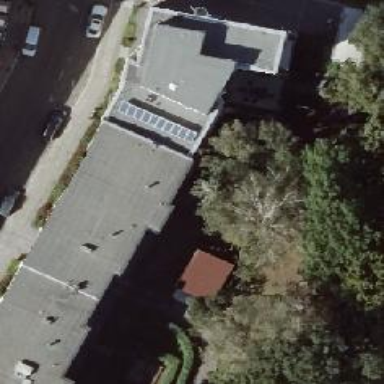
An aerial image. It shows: Part of building.